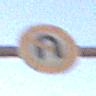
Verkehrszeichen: VerbotWenden
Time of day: SunriseSunset
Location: Outdoor (RoadRail)
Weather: PartlyCloudy
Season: NotSpecified
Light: Natural